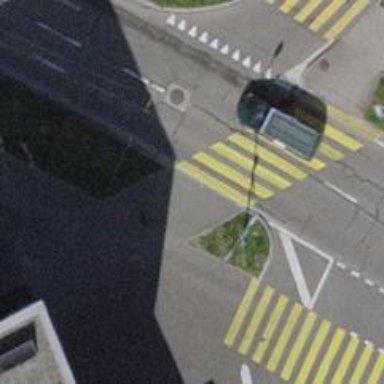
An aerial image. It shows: Pedestrian road.